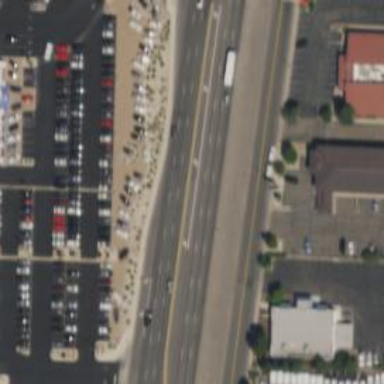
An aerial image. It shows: Primary highway with separate asphalt sidewalks.